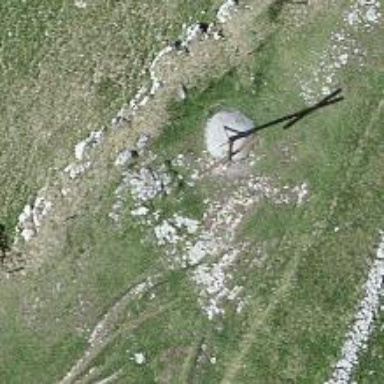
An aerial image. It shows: Historic wayside cross.